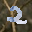
Label: 2